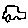
Label: car